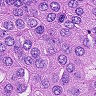
Metastatic tissue present: yes